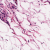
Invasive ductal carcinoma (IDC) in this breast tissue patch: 0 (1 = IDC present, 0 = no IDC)